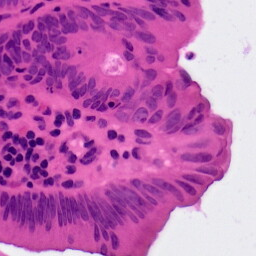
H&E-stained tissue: Colon